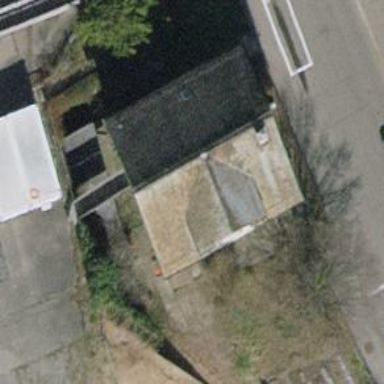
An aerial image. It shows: Veterinary facility.